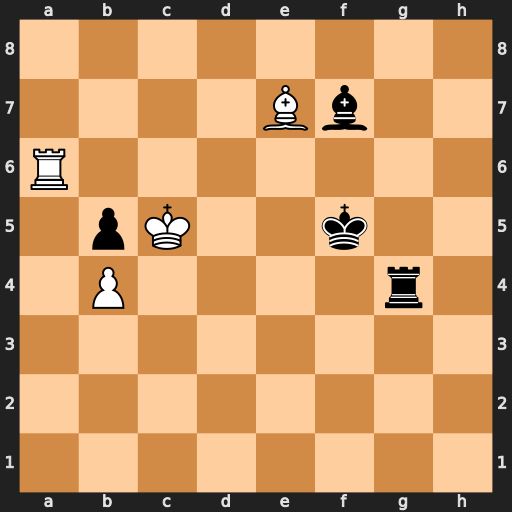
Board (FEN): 8/4Bb2/R7/1pK2k2/1P4r1/8/8/8
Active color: w
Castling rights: -
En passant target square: -
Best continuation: Rf6+ Kg5 Rxf7+